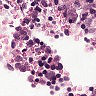
Metastatic tissue present: yes